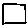
Label: square